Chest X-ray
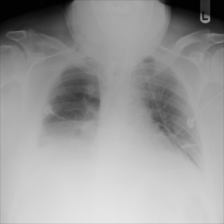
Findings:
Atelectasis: positive
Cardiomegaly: negative
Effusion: negative
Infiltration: negative
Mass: negative
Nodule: negative
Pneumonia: negative
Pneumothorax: negative
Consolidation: negative
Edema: negative
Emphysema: negative
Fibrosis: negative
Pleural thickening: negative
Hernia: negative